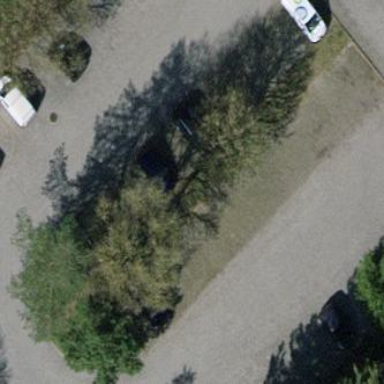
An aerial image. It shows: Parking area with paving stones surface.